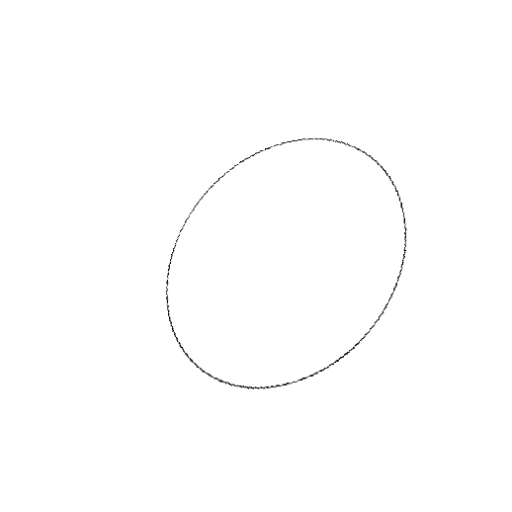
Crossing number: 0